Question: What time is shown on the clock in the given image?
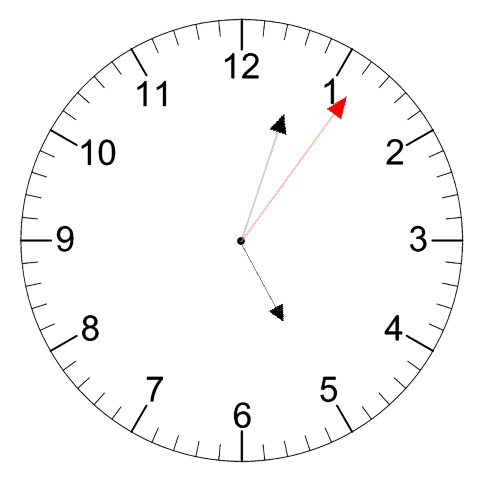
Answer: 05:03:06